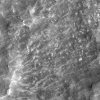
Atmospheric dust classification: not_dusty